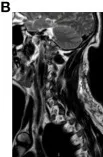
Postoperative clinical and imaging findings. Postoperative pathological findings. Postoperative neck MRI showing complete excision of the subcutaneous neck mass.
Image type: radiology (mri)